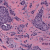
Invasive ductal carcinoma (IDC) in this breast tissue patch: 1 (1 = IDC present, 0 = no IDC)